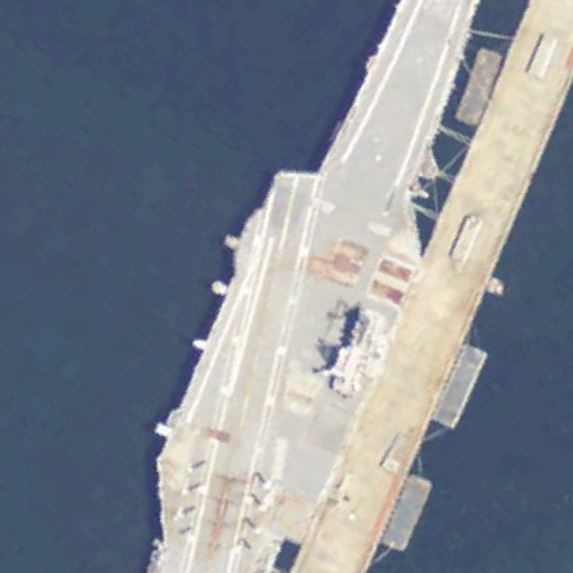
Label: aircraft_carrier